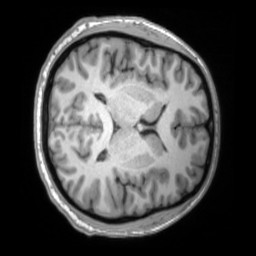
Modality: T1w
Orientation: axial
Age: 27
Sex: male
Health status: ill
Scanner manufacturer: siemens
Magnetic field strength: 3 T
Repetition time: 2.2 s
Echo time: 0.00157 s